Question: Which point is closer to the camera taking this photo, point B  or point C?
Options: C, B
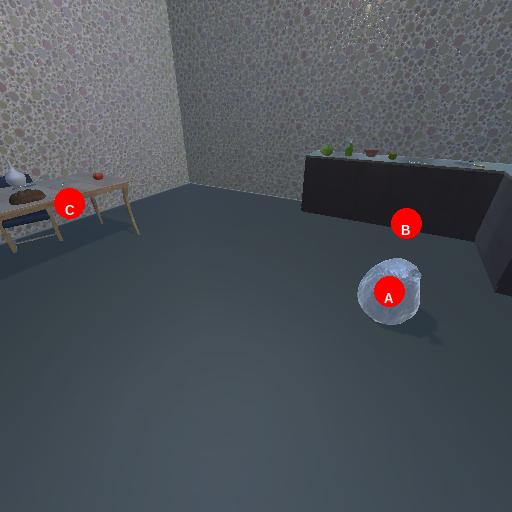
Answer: C